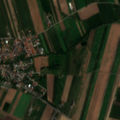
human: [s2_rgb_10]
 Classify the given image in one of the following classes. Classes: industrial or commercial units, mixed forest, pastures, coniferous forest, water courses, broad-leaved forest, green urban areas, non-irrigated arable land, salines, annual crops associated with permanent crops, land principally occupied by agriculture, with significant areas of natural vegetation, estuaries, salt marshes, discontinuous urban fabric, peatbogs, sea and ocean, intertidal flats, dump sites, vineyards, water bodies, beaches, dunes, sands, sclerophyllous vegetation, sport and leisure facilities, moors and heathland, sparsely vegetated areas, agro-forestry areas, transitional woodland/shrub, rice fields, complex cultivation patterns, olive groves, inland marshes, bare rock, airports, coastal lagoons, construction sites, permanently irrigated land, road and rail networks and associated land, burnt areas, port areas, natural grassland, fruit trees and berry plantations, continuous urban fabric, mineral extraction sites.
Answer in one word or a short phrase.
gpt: discontinuous urban fabric, non-irrigated arable land, complex cultivation patterns